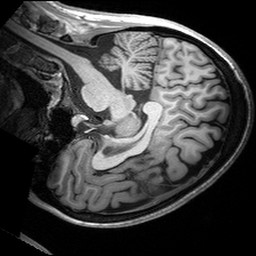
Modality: T1w
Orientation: sagittal
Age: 23
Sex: female
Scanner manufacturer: siemens
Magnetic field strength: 3 T
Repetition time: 2.53 s
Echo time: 0.00299 s